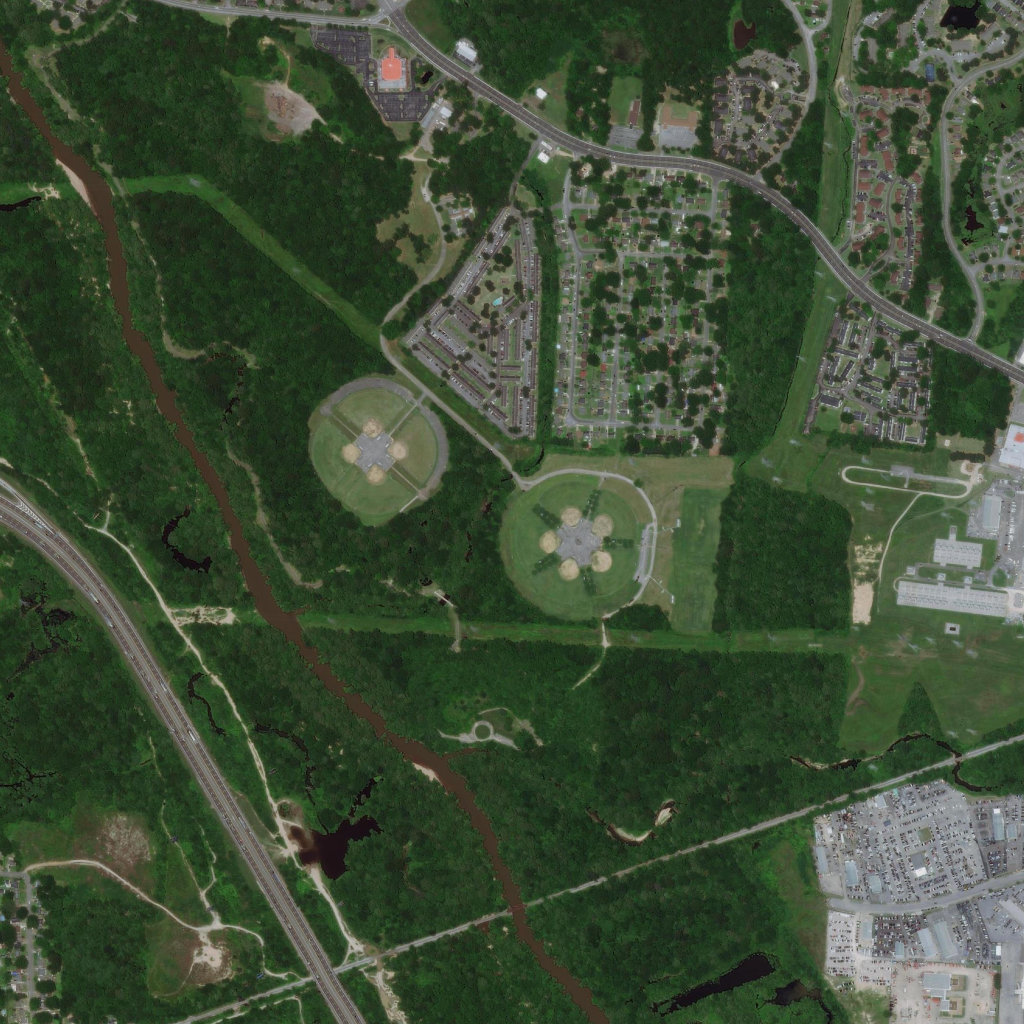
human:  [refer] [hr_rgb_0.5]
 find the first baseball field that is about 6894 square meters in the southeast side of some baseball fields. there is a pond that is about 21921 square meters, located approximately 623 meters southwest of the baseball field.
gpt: <box>[[57, 52, 63, 58, 0]]</box>